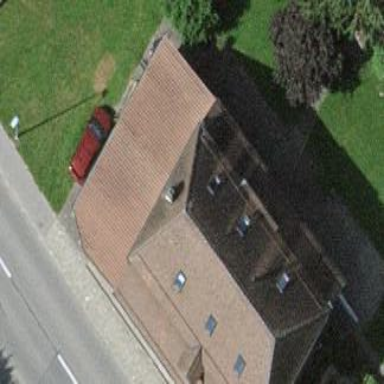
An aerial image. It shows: Residential building.